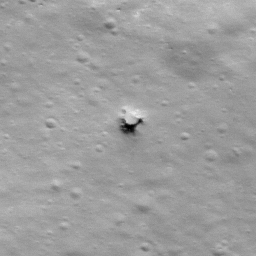
Pit: Stevinus 4
Host crater: Stevinus
Host type: impact_melt
Lunar coordinates: latitude -32.724, longitude 54.174